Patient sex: F
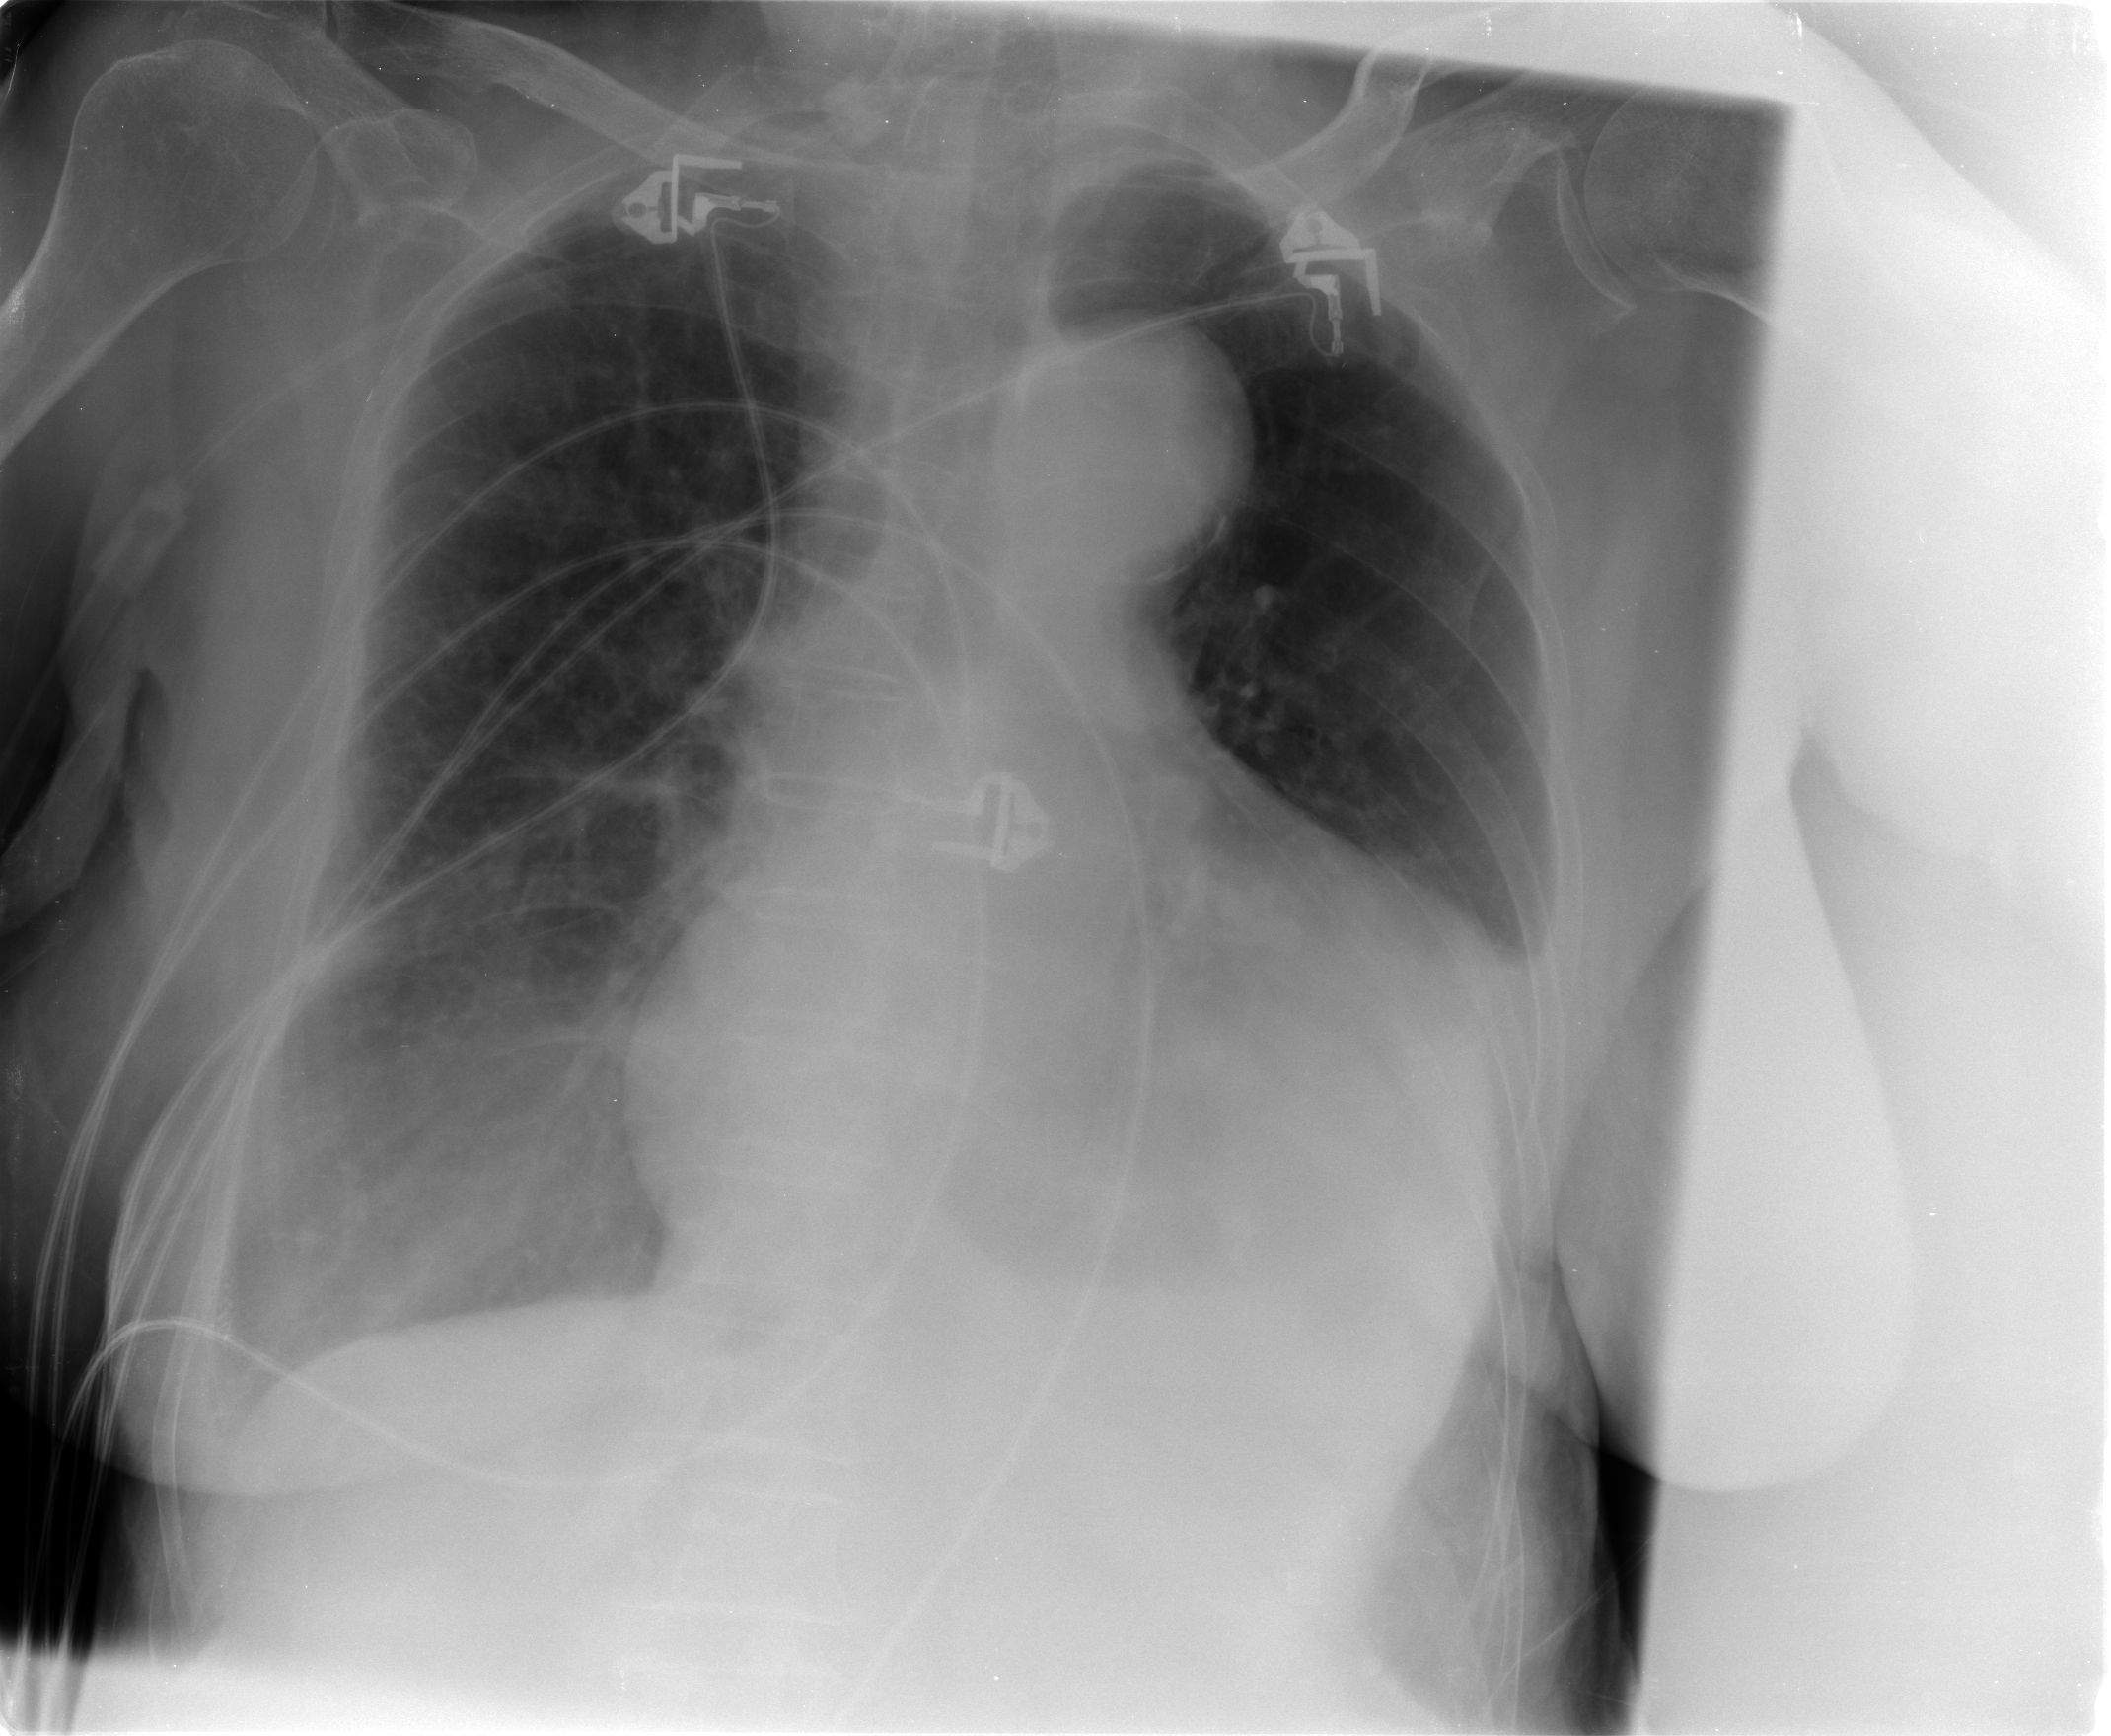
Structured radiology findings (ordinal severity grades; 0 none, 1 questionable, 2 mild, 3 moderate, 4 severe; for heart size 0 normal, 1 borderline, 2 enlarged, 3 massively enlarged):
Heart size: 2
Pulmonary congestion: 0
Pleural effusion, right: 0
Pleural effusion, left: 2
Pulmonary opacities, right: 0
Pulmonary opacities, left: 0
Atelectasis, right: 0
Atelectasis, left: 0